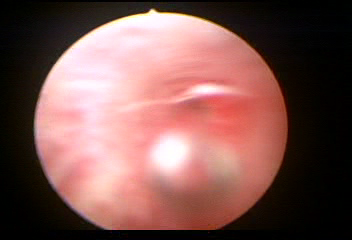
Modality: WLC
Class: Normal mucosa
Bladder cancer association: No